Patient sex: M
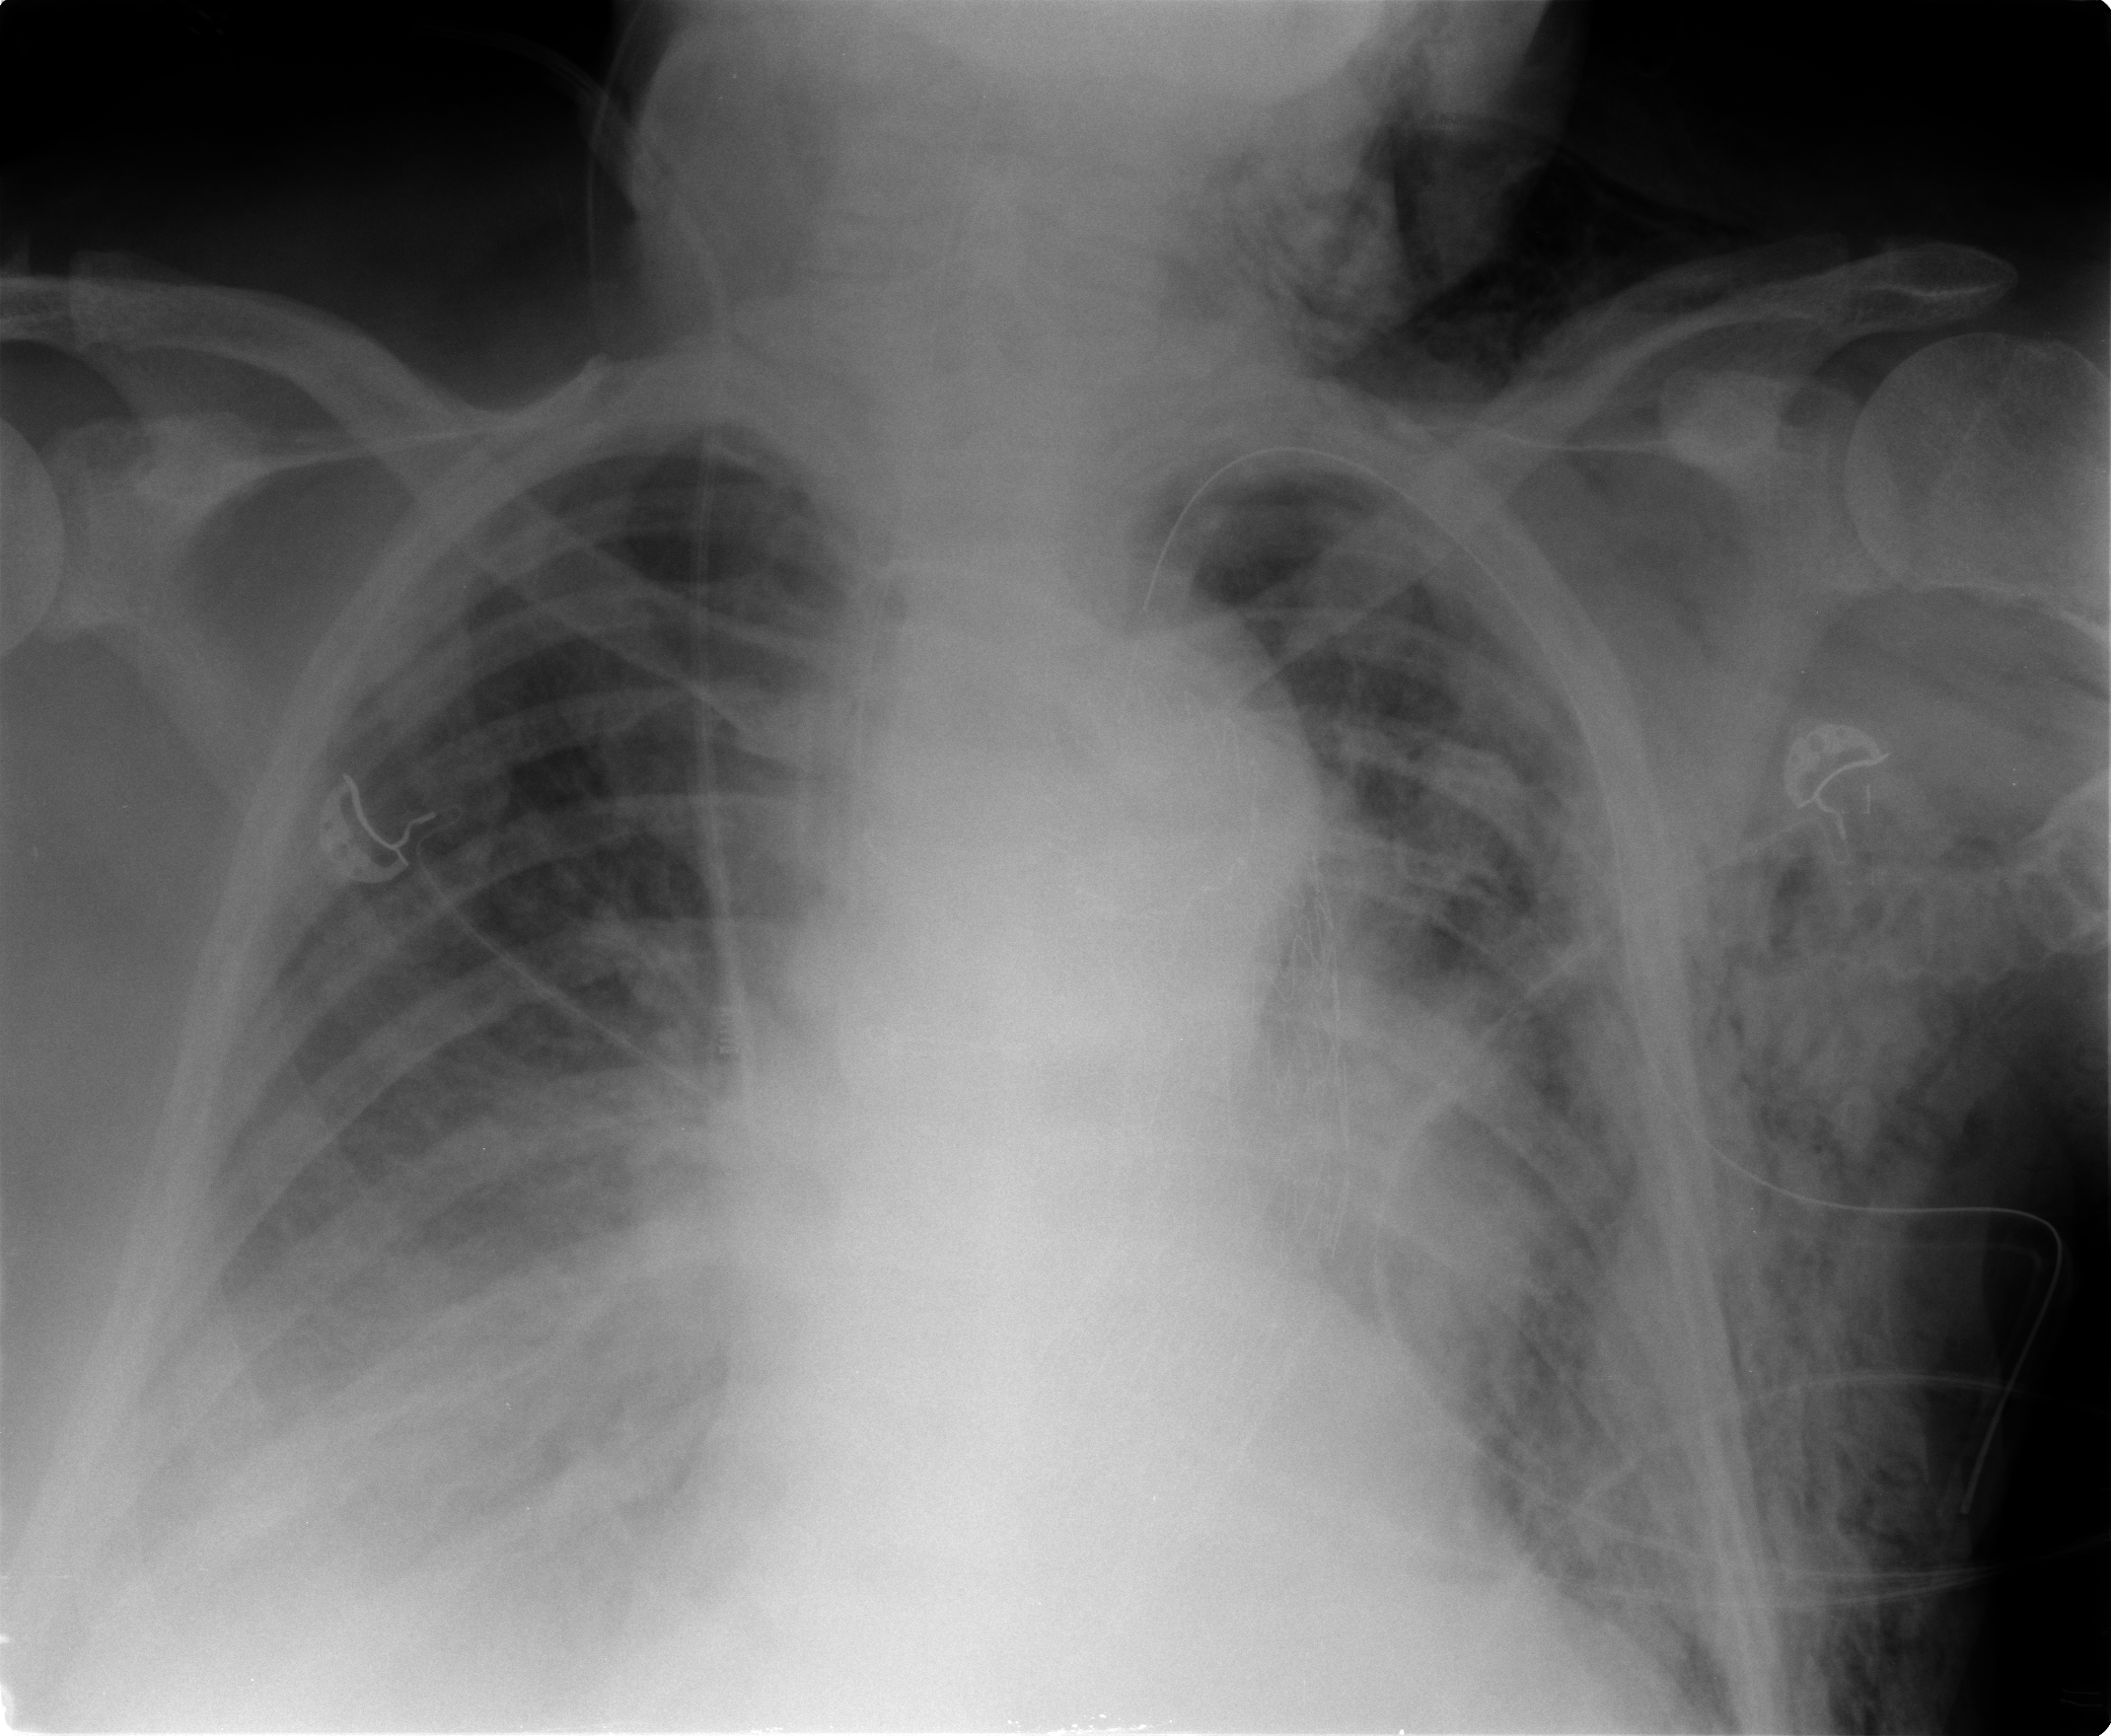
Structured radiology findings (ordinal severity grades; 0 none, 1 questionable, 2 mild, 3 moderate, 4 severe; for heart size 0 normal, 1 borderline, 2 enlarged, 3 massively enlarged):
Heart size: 2
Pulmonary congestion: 3
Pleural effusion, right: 2
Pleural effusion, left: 1
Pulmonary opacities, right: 2
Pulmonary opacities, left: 2
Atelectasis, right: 2
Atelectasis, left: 2